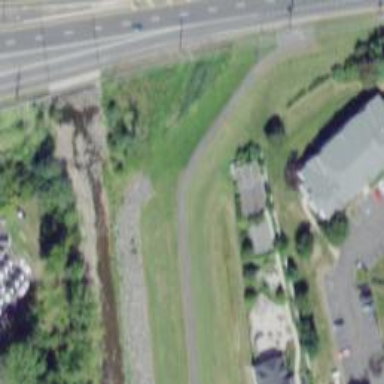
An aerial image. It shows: Cycleway road along embankment dyke.